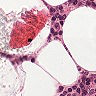
Metastatic tissue present: no